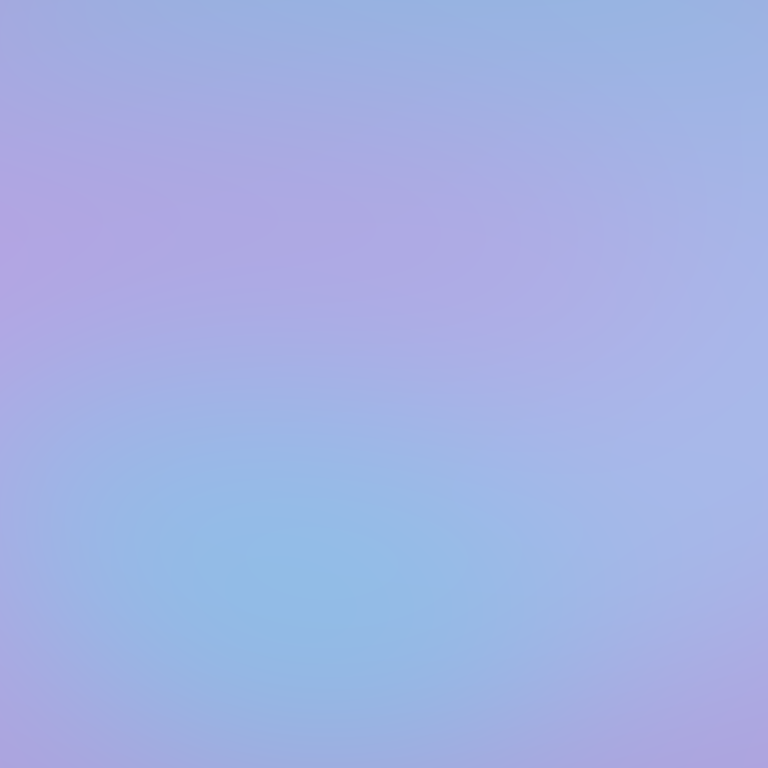
Abstract light effect, smooth gradient from soft lavender to gentle cyan, serene atmosphere, diffuse glow, no room, no furniture, no objects.